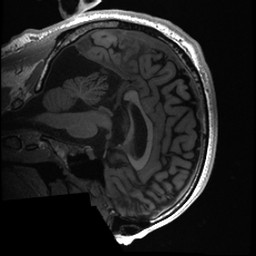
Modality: T1w
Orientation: sagittal